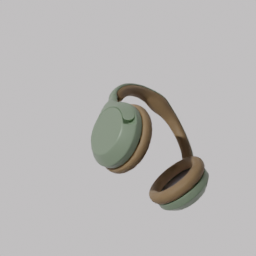
Label: electronics